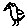
Label: bird